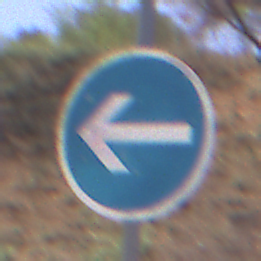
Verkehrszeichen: VorgeschriebeneFahrtrichtungHierLinks
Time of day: Midday
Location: Outdoor (RoadRail)
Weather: Clear
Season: NotSpecified
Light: Natural